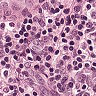
Metastatic tissue present: yes